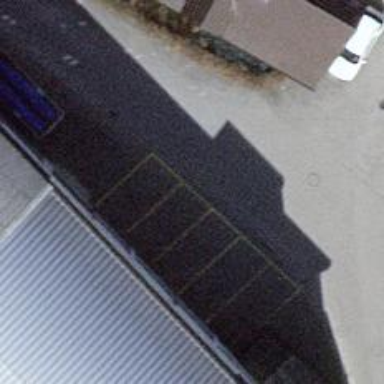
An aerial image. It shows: Parking area.